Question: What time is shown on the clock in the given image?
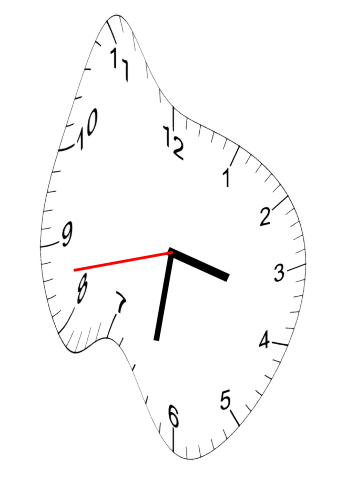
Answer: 03:31:43